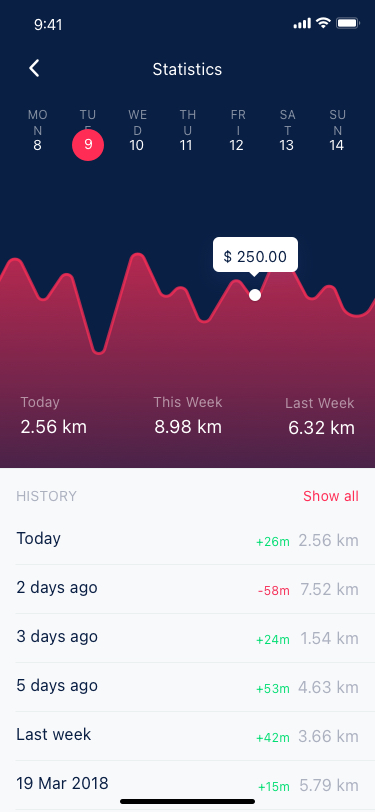
Text in this UI design:
Statistics
Mon
Tue
WED
THU
FRI
SAT
SUN
8
9
10
11
12
13
14
Shopping
$278.47
Visa *** 3451
Airline Ticket
-$172.05
Visa *** 3451
Connor Davidson
-$100.00
Visa *** 3451
Transactions
Show all
Today
This Week
Last Week
2.56 km
8.98 km
6.32 km
Show all
Today
2 days ago
2.56 km
7.52 km
+26m
-58m
3 days ago
1.54 km
+24m
5 days ago
4.63 km
+53m
Last week
3.66 km
+42m
19 Mar 2018
5.79 km
+15m
History
$ 250.00